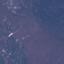
Label: HerbaceousVegetation